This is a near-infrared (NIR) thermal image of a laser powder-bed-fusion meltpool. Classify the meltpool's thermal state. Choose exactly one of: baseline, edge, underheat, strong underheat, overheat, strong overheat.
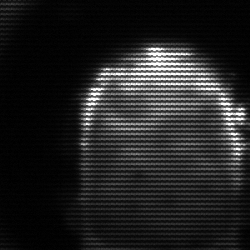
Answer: baseline